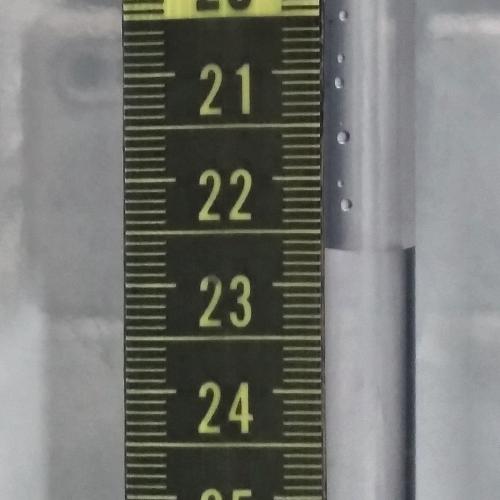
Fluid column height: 22.7 cm